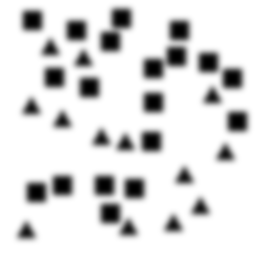
Squares: 19
Triangles: 13
Stars: 0
Total shapes: 32